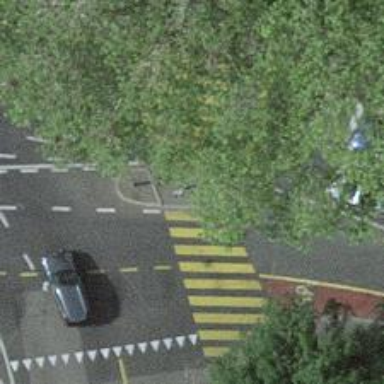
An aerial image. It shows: Crossing with traffic signals and pedestrian island.